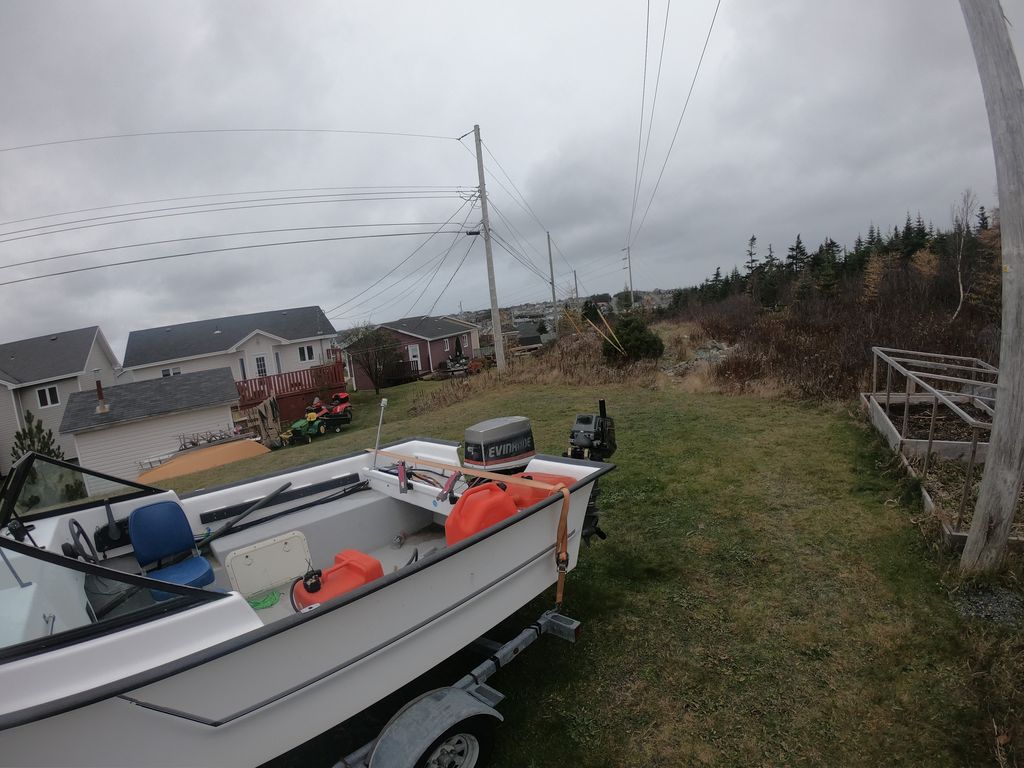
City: st_johns